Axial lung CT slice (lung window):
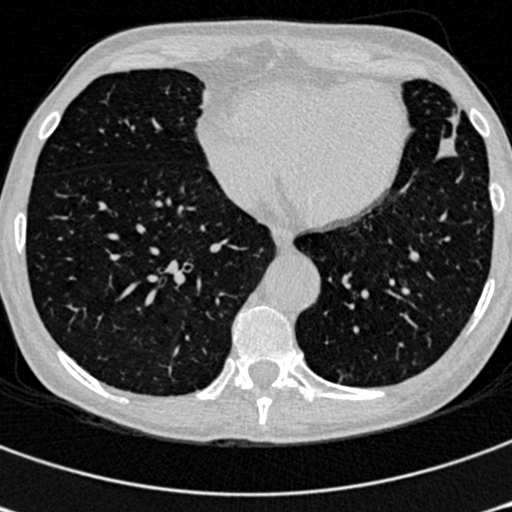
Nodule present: no